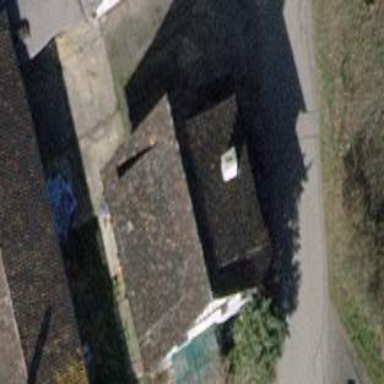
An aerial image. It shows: Simple and straightforward house.